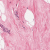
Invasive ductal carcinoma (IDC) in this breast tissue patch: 0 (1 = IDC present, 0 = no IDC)